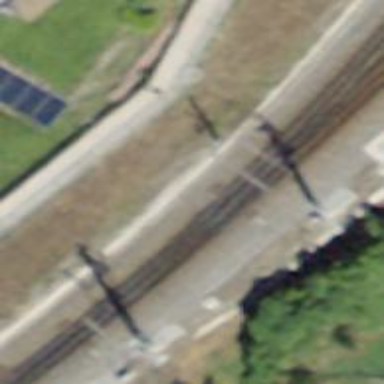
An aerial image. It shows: Railway switch with the turnout on the left side.